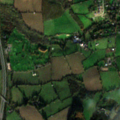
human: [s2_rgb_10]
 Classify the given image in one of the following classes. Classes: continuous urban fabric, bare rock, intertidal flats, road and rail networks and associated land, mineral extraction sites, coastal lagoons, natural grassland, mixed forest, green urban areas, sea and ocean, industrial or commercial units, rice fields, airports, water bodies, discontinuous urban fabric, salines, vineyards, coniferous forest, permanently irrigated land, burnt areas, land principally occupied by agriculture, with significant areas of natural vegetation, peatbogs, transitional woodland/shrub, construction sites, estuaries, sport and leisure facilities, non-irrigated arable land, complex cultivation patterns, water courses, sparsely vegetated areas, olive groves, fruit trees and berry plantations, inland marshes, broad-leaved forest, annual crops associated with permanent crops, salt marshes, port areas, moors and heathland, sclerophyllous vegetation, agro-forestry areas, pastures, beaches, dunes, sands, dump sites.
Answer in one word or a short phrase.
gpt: discontinuous urban fabric, road and rail networks and associated land, non-irrigated arable land, pastures, broad-leaved forest